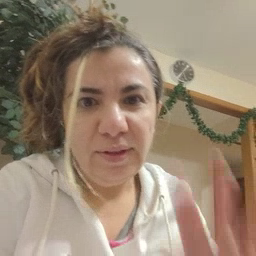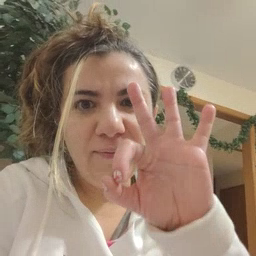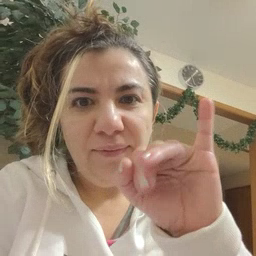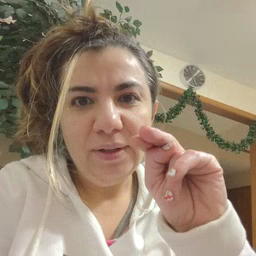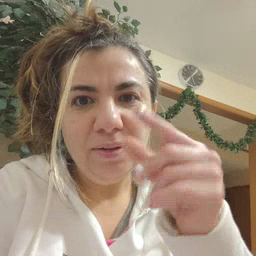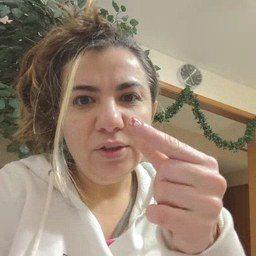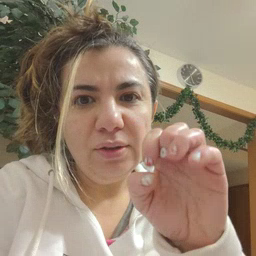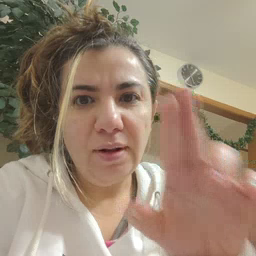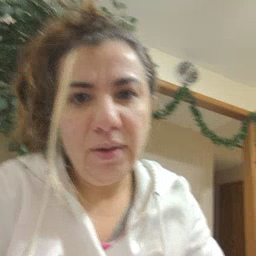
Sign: finger